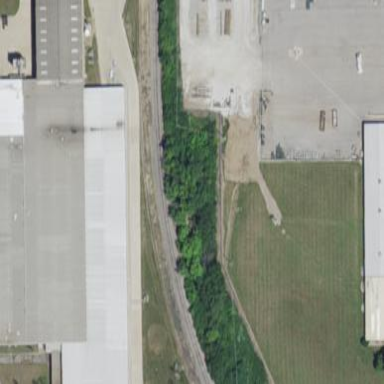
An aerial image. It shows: Industrial building.